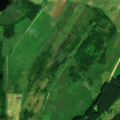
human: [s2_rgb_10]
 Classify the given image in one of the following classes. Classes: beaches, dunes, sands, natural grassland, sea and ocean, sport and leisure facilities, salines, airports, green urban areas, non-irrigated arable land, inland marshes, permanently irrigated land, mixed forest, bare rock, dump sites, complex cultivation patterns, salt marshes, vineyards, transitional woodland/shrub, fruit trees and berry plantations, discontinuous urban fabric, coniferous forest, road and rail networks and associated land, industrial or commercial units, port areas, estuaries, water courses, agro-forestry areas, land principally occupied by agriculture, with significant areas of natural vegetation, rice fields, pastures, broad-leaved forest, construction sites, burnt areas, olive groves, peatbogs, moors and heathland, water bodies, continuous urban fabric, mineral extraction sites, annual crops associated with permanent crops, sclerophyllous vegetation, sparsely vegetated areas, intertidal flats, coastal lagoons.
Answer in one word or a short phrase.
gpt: pastures, complex cultivation patterns, coniferous forest, transitional woodland/shrub